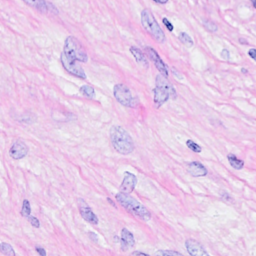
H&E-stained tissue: Breast